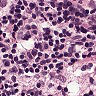
Metastatic tissue present: no